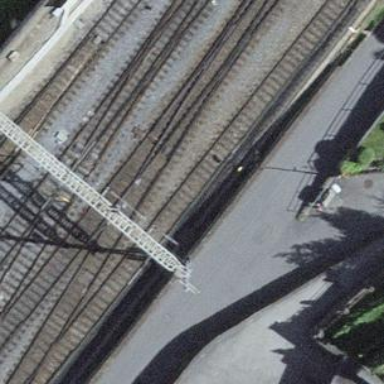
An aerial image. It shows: Railway milestone.